Question: I am doing a project using MySQL 5. The requirement is the following:
> Give the user names, device types, OS version and fruit involved in picks, where users had the
same device type, were running iOS 4 or 4.1, and picked the same fruit
The relevant tables are as follows:
> User: {: INT, name: VARCHAR(45), deviceOS: VARCHAR(45), deviceType: VARCHAR(45)}Pick: {: INT, : TIMESTAMP, fruit: VARCHAR(45)}(Primary keys in bold. uID in Pick is a foreign key of uID in User.)
I am doing the following query:
'''
SELECT DISTINCT NAME1, OS1, DEV1, NAME2, OS2, DEV2, P1.fruit FROM Pick AS P1, Pick AS P2,
(SELECT U1.uID AS User1, U1.name AS NAME1, U1.deviceOS AS OS1, U1.deviceType AS DEV1,
U2.uID AS User2, U2.name AS NAME2, U2.deviceOS AS OS2, U2.deviceType AS DEV2
FROM User AS U1, User AS U2
WHERE (U1.uID != U2.uID) AND
(U1.deviceType = U2.deviceType) AND
(U1.deviceOS = "4" OR U1.deviceOS = "4.1") AND
(U2.deviceOS = "4" OR U2.deviceOS = "4.1")) AS PartialResult
WHERE (P1.uID = PartialResult.User1) AND
(P2.uID = PartialResult.User2) AND
(P1.fruit = P2.fruit)
'''
This returns the following result, but as you see, it is in some way "duplicated":

I have tried solving this using GROUP BY fruit but it will not return the correct result on the general case. Limit 1 also would not work on the general case. So after numerous hours trying to figure this out, I must ask:
Thank you!
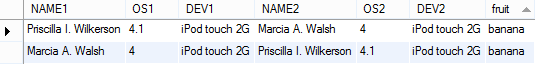
Answer: Instead of 'U1.uID != U2.uID', write 'U1.uID > U2.uID'.